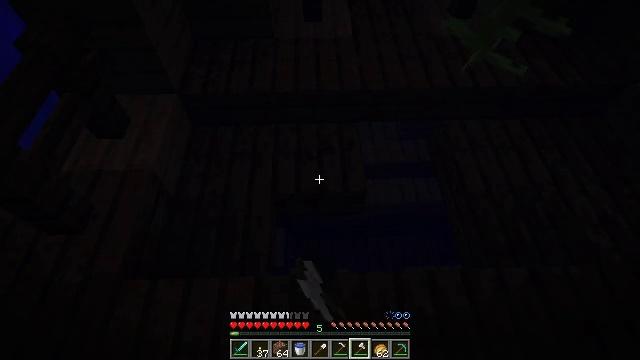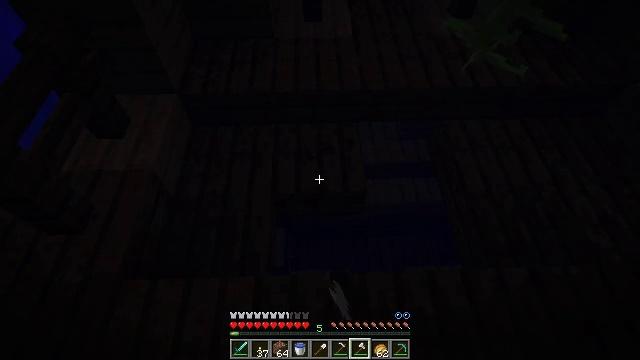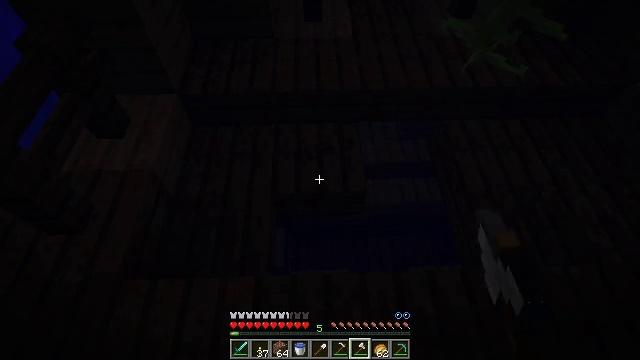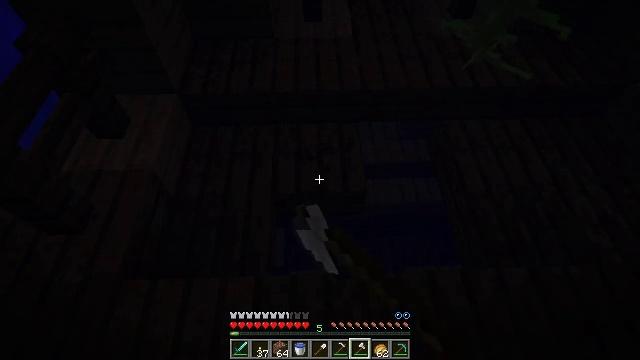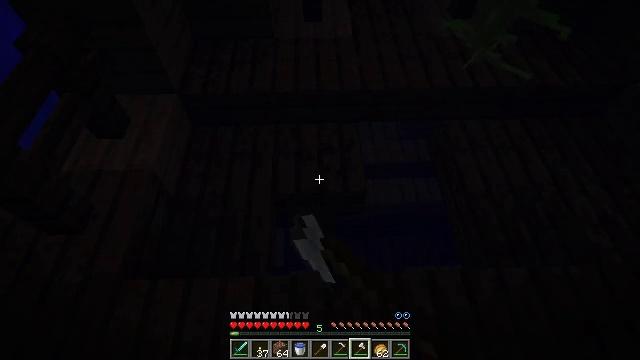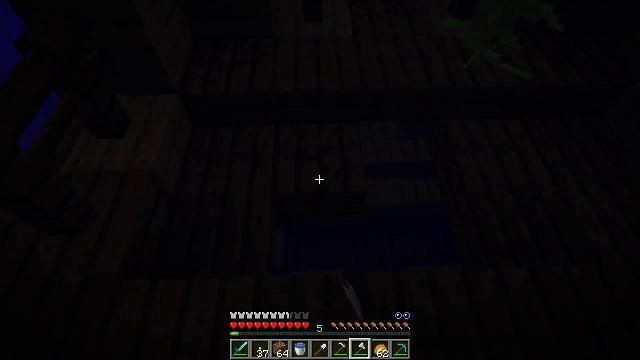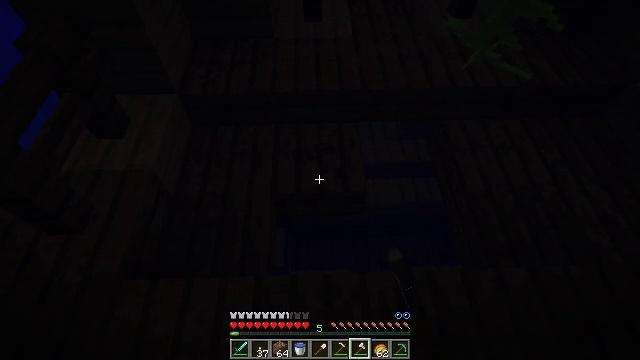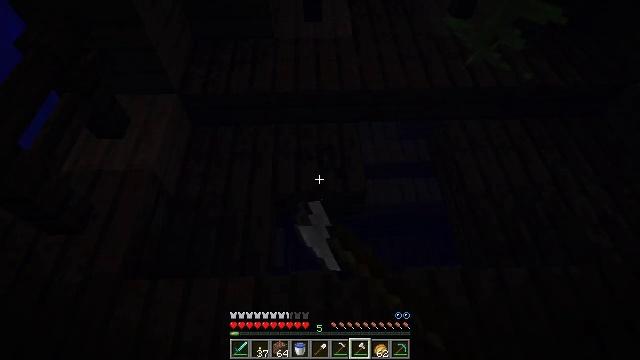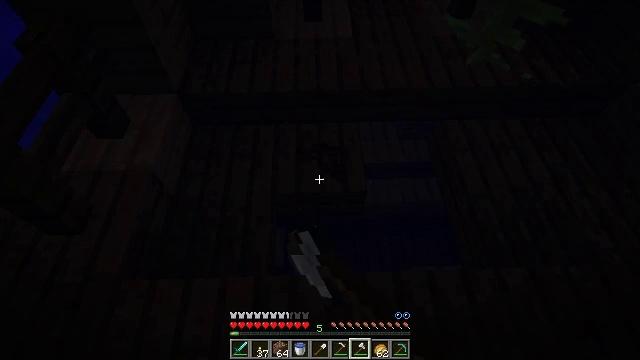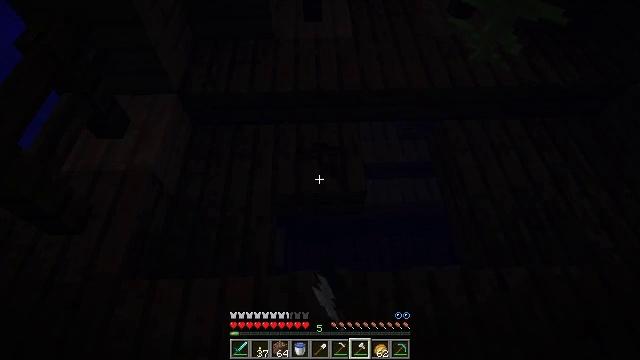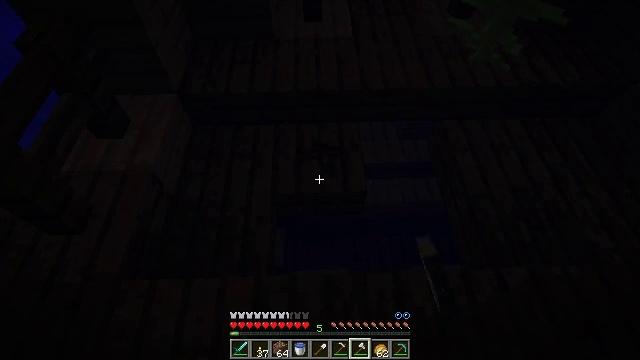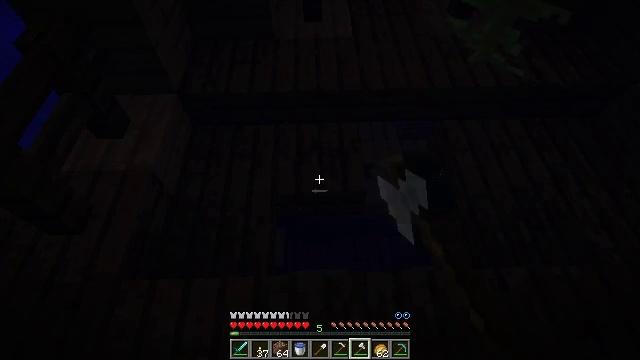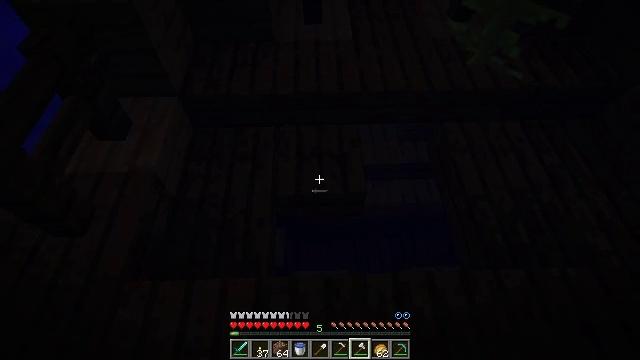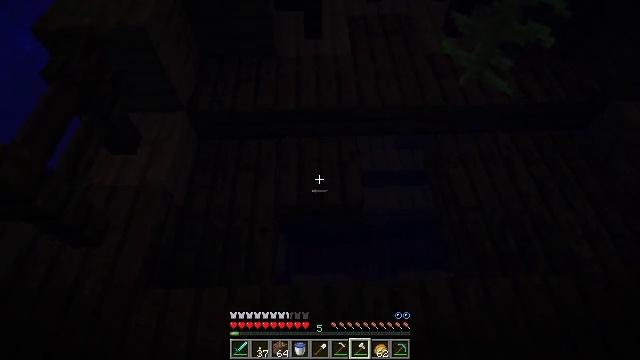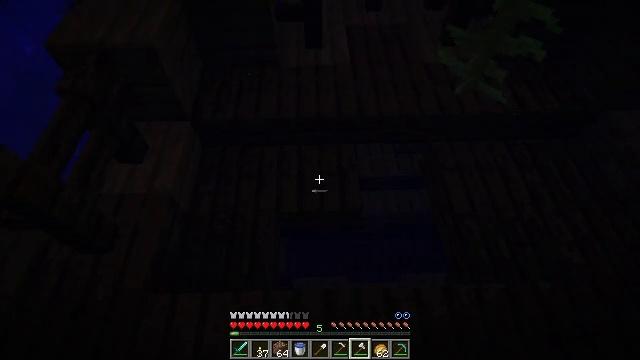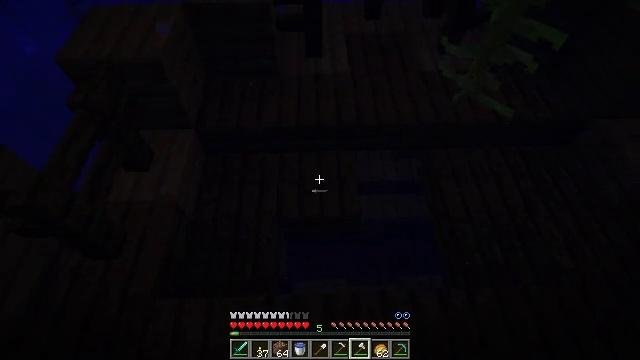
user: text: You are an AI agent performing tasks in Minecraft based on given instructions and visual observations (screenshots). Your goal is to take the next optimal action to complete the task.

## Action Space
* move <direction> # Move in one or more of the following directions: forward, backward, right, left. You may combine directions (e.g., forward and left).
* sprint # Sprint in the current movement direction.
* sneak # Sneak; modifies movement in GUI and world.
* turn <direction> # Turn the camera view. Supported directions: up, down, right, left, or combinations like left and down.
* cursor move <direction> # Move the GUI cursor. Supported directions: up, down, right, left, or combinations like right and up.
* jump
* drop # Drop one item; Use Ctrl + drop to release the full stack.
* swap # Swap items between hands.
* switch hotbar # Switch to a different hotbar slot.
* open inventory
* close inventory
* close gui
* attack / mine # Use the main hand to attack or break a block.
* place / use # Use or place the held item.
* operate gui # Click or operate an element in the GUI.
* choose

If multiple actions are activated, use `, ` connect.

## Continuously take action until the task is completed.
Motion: motion action
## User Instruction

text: Mine dark oak slab.
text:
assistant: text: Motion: sneak, attack / mine
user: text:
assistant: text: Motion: sneak, attack / mine
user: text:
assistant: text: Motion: sneak, attack / mine
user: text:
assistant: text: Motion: sneak, attack / mine
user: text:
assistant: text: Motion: sneak, attack / mine
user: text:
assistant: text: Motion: sneak, attack / mine
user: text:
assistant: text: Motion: sneak, attack / mine
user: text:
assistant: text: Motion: sneak, attack / mine
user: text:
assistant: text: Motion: sneak, attack / mine
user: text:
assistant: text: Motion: sneak, attack / mine, jump
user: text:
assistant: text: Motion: sneak, jump
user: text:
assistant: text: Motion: jump
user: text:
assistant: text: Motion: jump
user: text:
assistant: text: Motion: jump
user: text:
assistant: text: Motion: jump
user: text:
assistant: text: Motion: jump
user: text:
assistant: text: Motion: jump
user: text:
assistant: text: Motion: jump
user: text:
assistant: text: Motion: jump
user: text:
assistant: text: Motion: jump
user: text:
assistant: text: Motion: jump
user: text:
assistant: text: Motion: jump
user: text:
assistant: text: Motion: jump
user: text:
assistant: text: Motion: jump
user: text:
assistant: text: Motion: jump
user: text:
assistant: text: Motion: turn up, jump
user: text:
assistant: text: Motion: turn left and up, jump
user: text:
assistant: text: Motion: turn left and up, jump
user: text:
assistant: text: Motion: turn right and up, jump
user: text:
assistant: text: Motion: turn right and up, jump